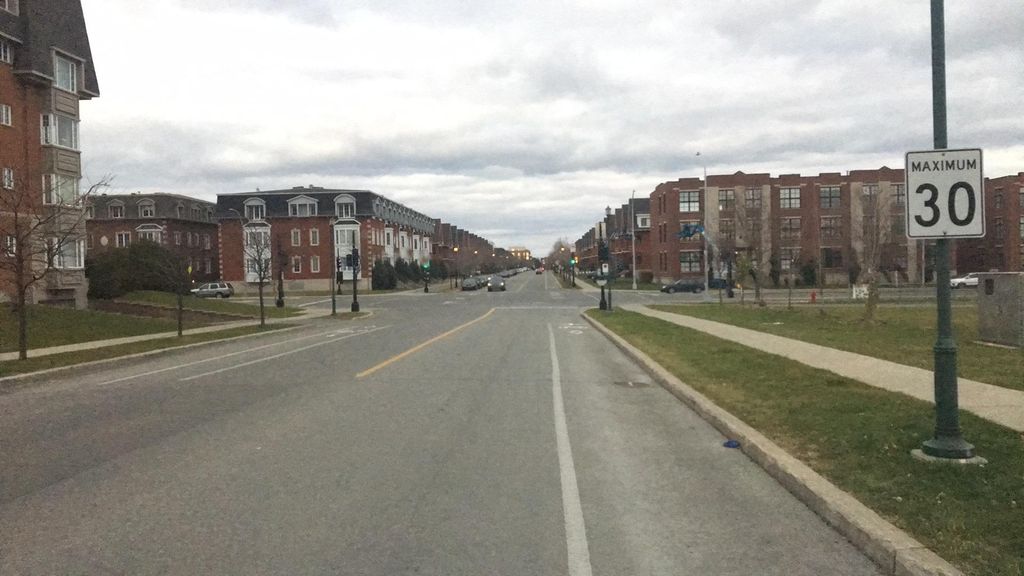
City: montreal